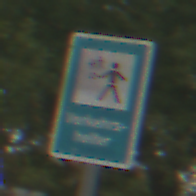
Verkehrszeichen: Verkehrshelfer
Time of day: MorningAfternoon
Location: Outdoor (Suburban)
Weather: PartlyCloudy
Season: NotSpecified
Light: Natural